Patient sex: M
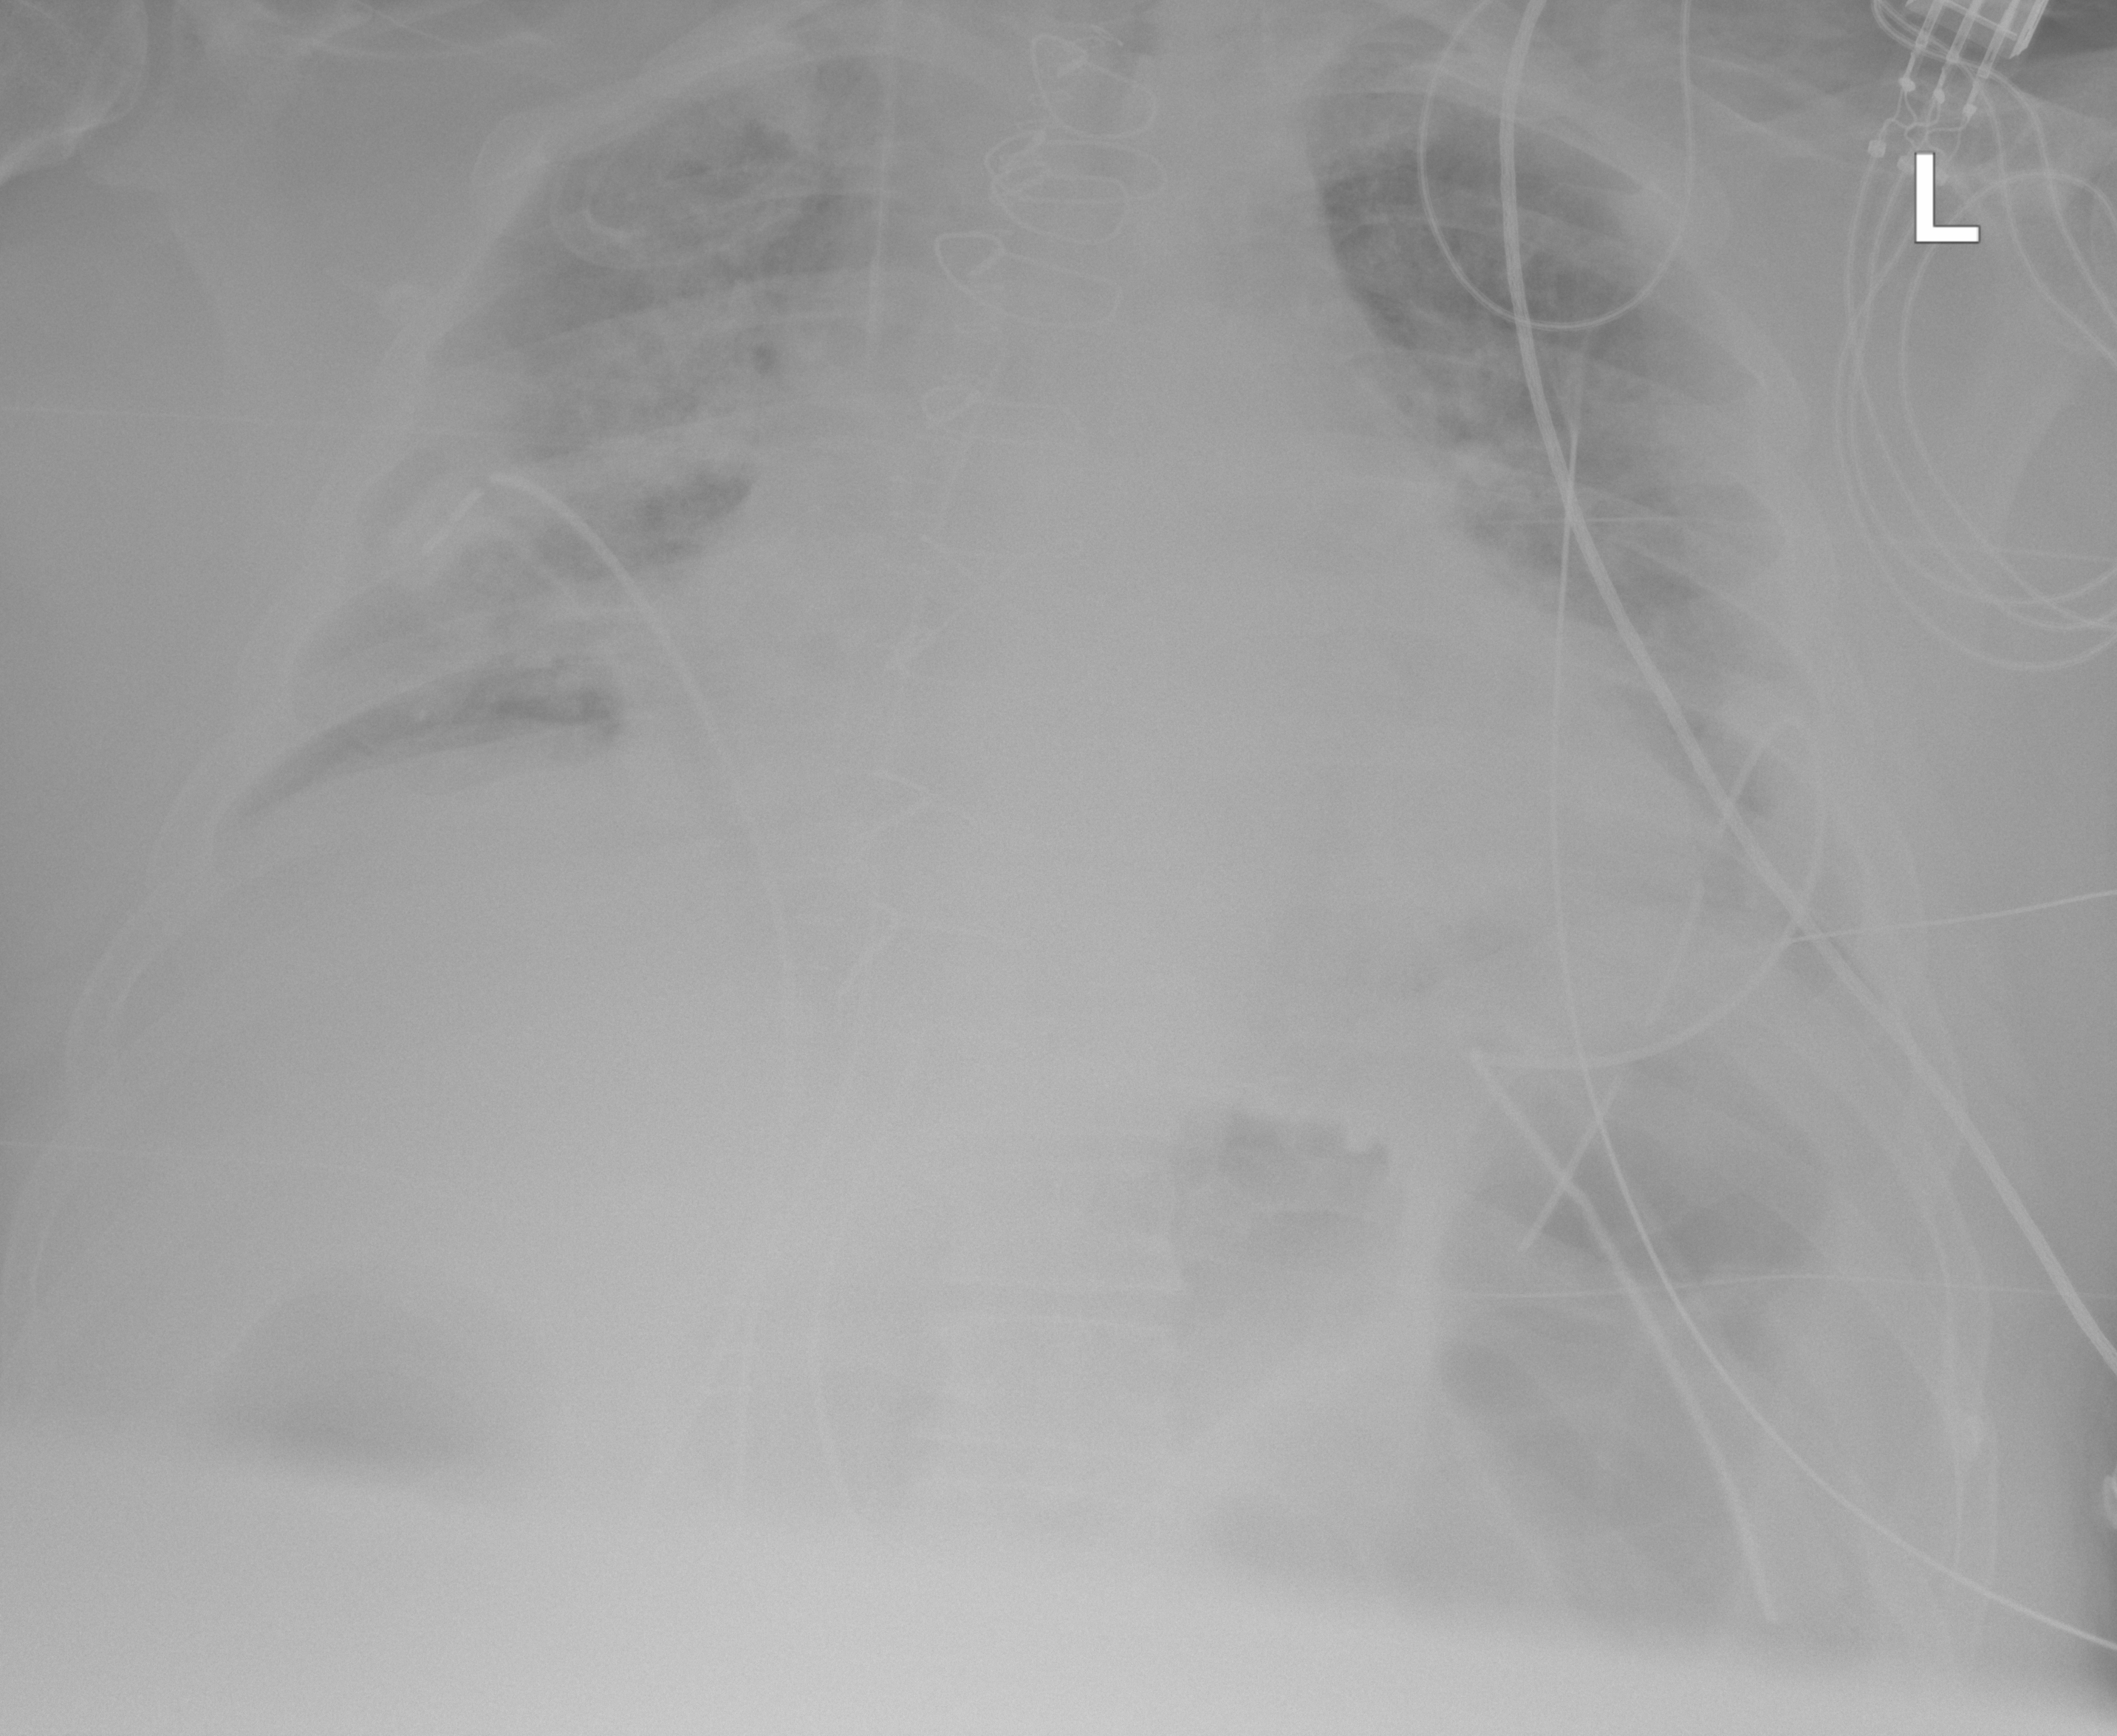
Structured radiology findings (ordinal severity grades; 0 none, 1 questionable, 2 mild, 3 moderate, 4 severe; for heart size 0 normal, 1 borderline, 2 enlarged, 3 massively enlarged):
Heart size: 2
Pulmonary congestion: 2
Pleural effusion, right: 0
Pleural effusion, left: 0
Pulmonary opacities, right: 3
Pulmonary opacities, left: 3
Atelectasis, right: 3
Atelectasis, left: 2